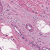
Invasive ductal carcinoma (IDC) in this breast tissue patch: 0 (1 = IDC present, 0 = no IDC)